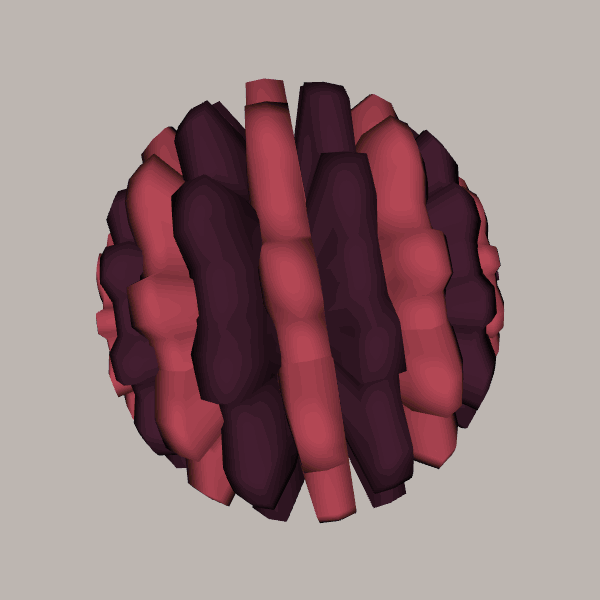
Background: light